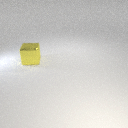
large yellow metal cube